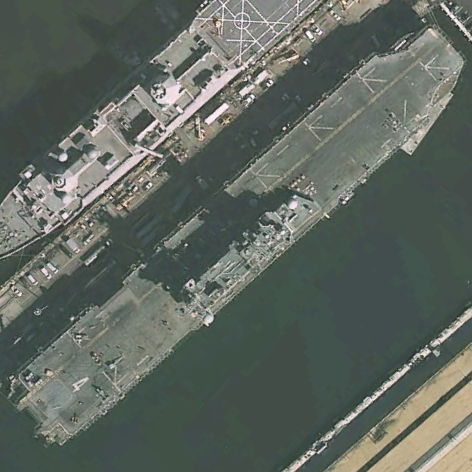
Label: assault